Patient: sex M, age 61
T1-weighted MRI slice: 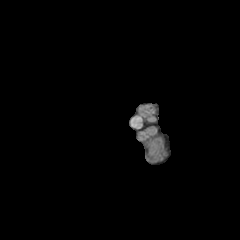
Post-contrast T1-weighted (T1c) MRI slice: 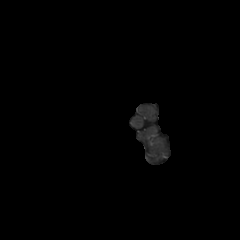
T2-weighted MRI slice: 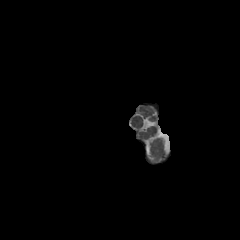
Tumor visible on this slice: no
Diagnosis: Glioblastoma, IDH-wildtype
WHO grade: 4